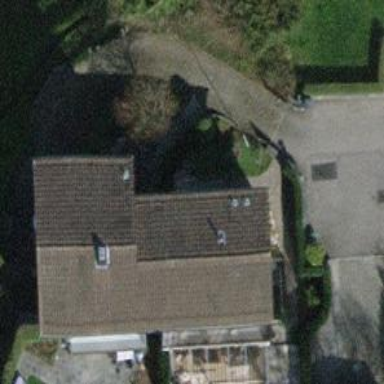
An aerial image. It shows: Semi-detached house.